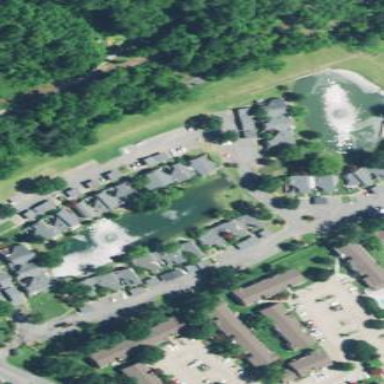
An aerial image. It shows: Residential area consisting of condominiums.